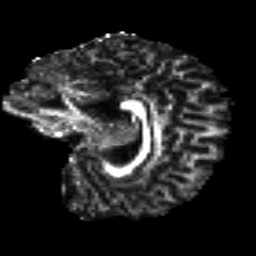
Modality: FA
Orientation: sagittal
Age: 26
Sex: male
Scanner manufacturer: siemens
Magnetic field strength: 3 T
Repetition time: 8.8 s
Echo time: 0.085 s